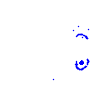
Particle: kaon